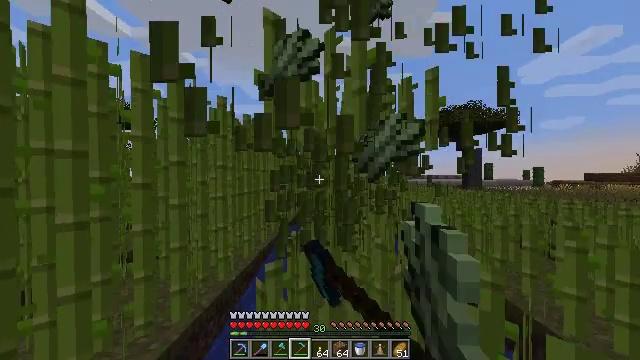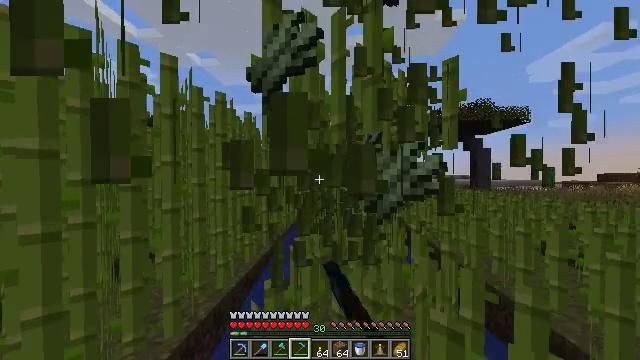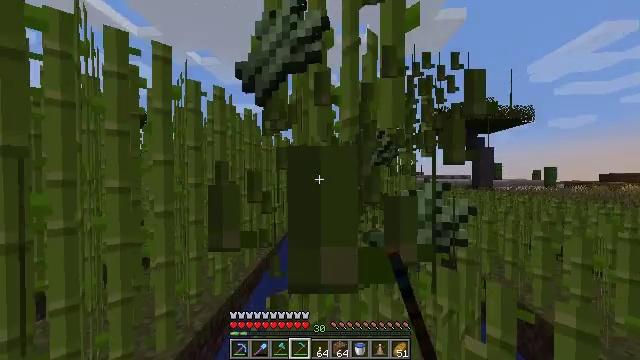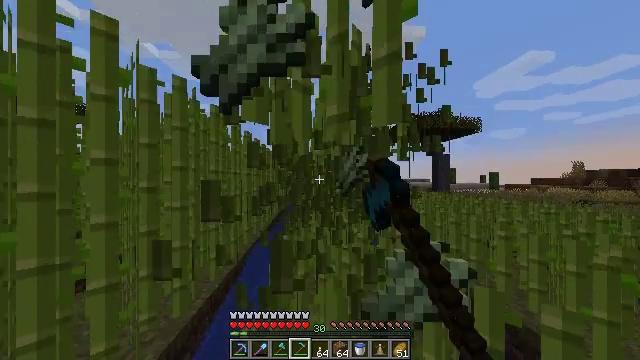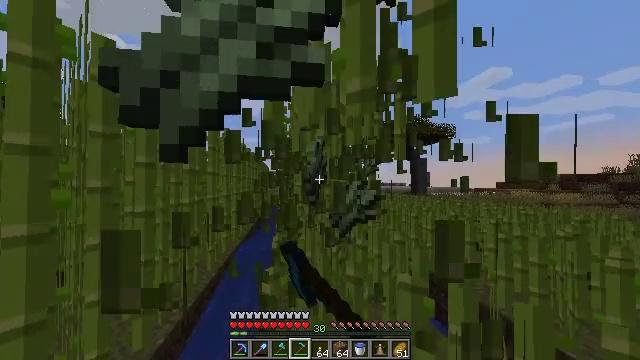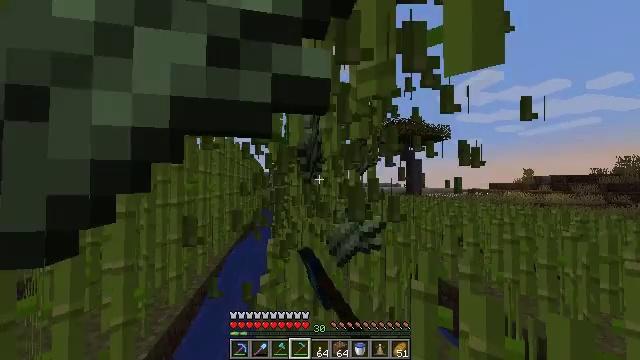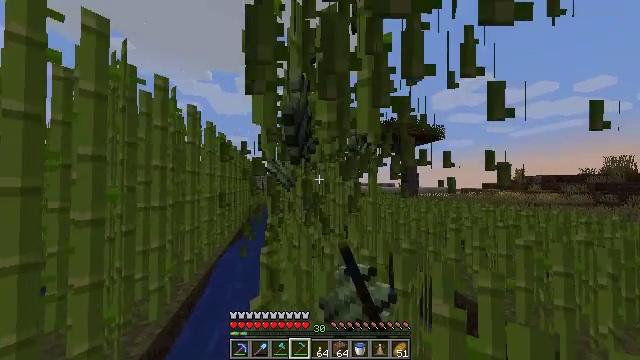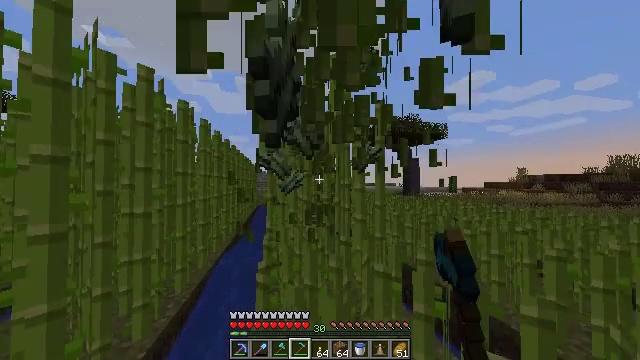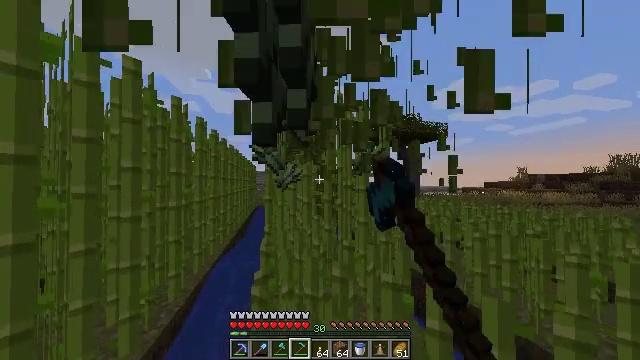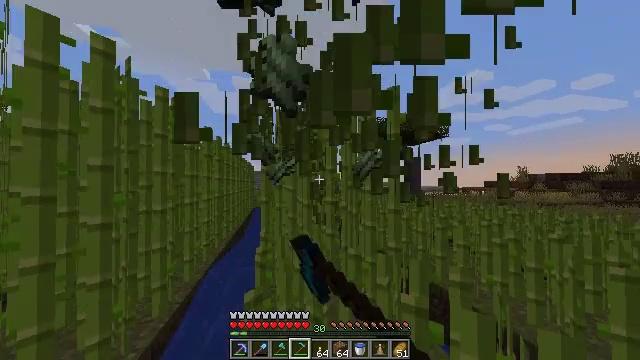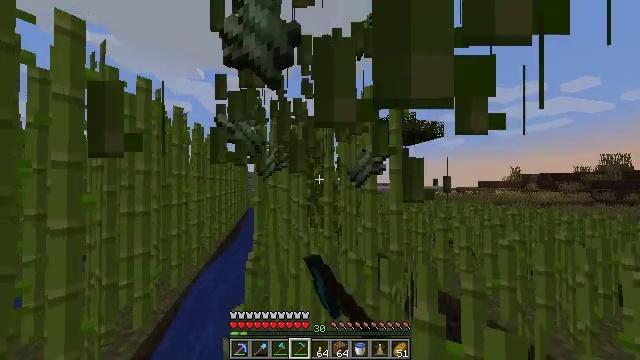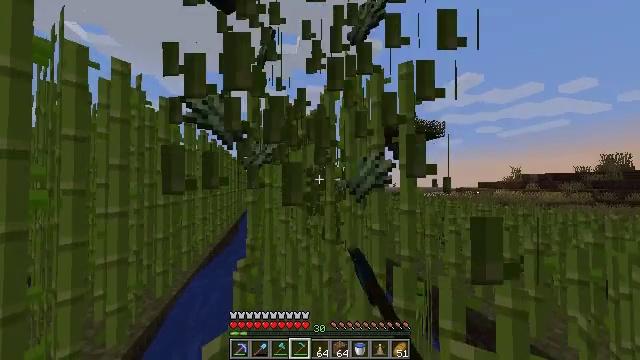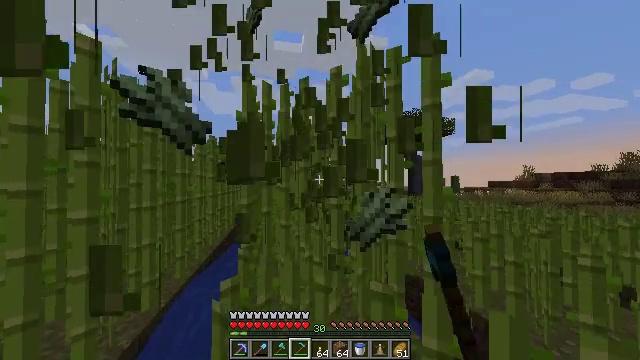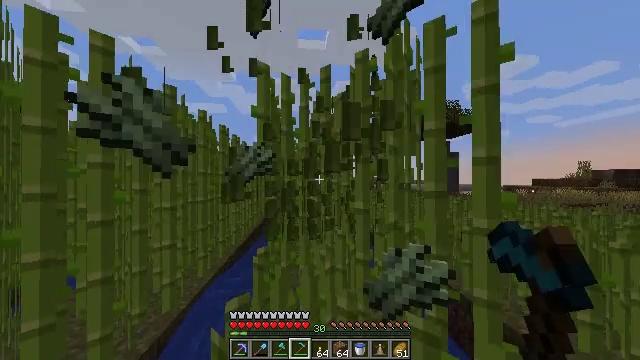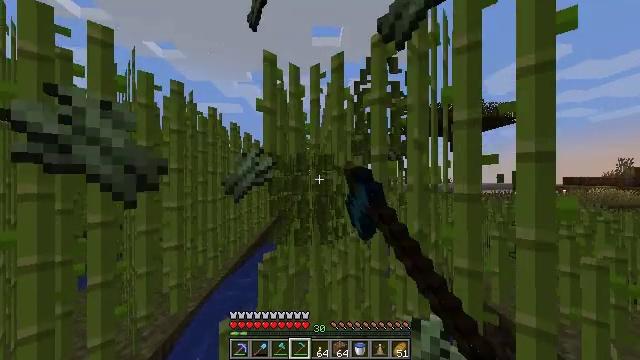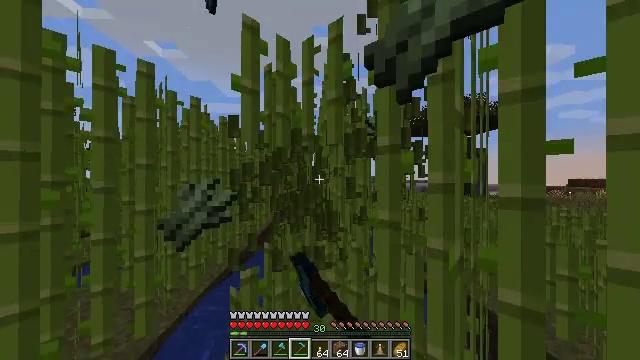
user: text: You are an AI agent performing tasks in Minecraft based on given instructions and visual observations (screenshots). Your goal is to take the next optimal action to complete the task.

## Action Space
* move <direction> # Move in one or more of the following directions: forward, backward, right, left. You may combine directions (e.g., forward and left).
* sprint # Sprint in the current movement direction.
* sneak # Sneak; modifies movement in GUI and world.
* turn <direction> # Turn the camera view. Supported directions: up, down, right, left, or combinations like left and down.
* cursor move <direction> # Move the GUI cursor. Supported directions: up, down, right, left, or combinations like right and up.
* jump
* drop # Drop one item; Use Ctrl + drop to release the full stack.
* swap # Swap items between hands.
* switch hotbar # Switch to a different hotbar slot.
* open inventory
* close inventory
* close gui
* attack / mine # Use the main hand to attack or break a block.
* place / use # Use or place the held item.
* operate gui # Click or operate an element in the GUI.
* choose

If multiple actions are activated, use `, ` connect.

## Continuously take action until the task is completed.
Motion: motion action
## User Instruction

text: Harvest sugar cane from the plant.
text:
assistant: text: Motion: move forward and move left, sprint, turn left, attack / mine
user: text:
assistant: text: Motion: move forward and move left, sprint, attack / mine
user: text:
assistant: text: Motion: move forward and move left, sprint, turn right, attack / mine
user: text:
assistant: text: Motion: move forward, sprint, turn right, attack / mine
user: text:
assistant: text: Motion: move forward, sprint, turn right, attack / mine
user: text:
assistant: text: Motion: move forward, sprint, turn right, attack / mine
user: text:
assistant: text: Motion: move forward, sprint, attack / mine
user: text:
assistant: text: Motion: move forward, sprint, attack / mine
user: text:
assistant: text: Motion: move forward, sprint, attack / mine
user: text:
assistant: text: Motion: move forward, sprint, turn right, attack / mine
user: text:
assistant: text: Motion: move forward, sprint, attack / mine
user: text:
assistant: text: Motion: move forward, sprint, turn left, attack / mine
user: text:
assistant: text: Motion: move forward, sprint, turn left, attack / mine
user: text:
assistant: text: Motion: move forward, sprint, turn left, attack / mine
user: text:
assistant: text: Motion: move forward, sprint, attack / mine
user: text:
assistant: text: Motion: move forward, sprint, attack / mine
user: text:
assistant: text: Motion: move forward, sprint, attack / mine
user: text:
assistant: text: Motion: move forward, sprint, turn right, attack / mine
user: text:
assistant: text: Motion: move forward, sprint, turn right, attack / mine
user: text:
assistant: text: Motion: move forward, sprint, attack / mine
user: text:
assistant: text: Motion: move forward, sprint, attack / mine
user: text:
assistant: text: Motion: move forward, sprint, turn left, attack / mine
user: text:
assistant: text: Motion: move forward and move left, sprint, turn left, attack / mine
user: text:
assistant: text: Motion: move forward and move left, sprint, turn left, attack / mine
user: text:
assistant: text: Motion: move forward and move left, sprint, turn left, attack / mine
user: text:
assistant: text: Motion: move forward and move left, sprint, attack / mine
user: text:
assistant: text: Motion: move forward and move left, sprint, attack / mine
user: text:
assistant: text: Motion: move forward, sprint, attack / mine
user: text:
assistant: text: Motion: move forward, sprint, turn right, attack / mine
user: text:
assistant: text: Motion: move forward, sprint, turn right, attack / mine